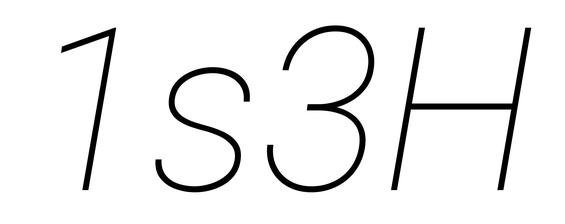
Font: Roboto-Italic_Thin_Italic